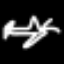
Label: airplane